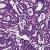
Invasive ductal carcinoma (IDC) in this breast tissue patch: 1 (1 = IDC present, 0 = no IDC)